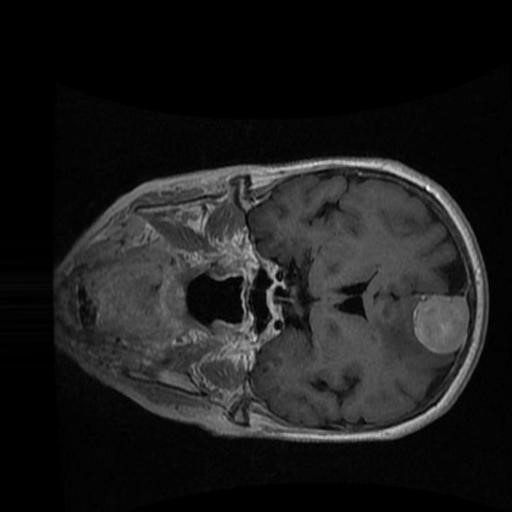
Label: brain_menin